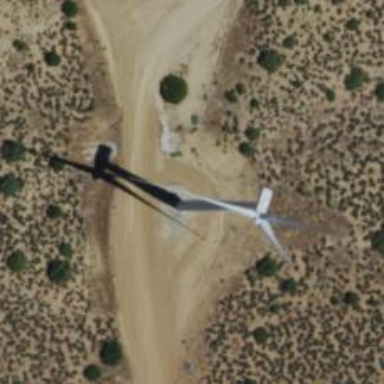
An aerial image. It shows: Wind generator in the form of horizontal axis wind turbine.